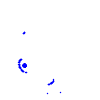
Particle: pion